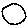
Label: moon